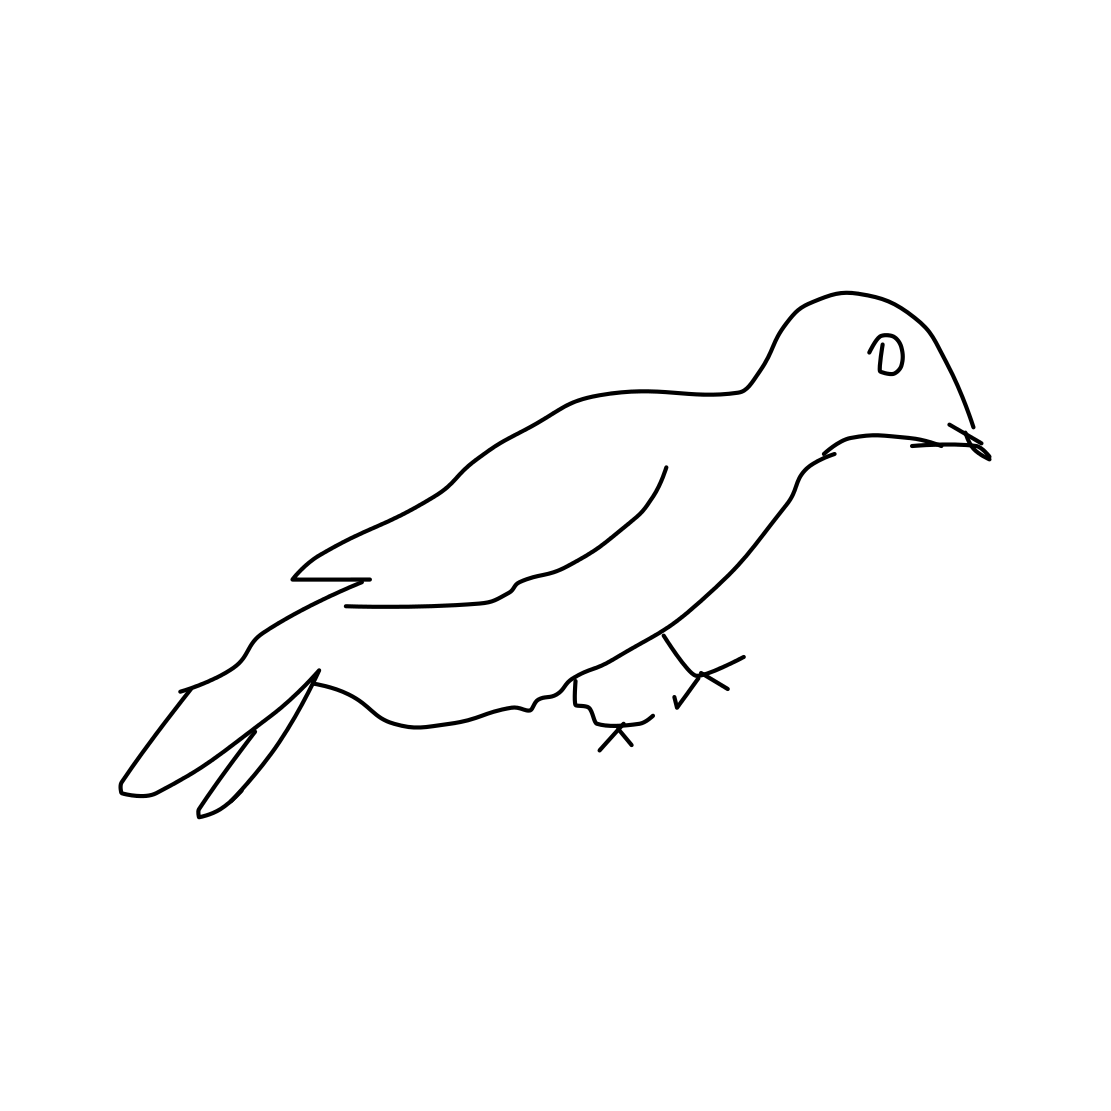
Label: pigeon